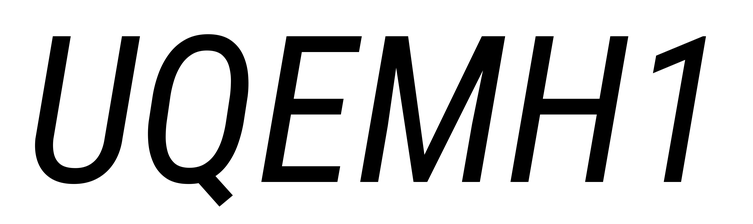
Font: Roboto-Italic_Condensed_Italic